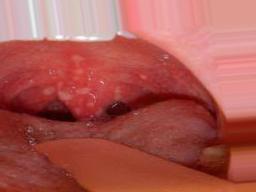
Condition: Mouth Ulcer